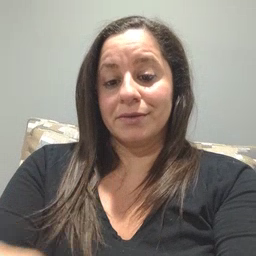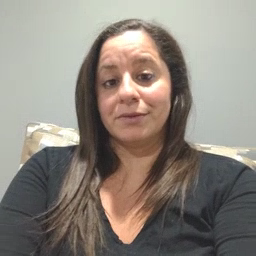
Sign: ride